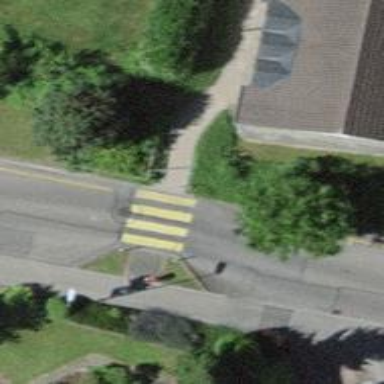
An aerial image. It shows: Zebra crossing on footway.